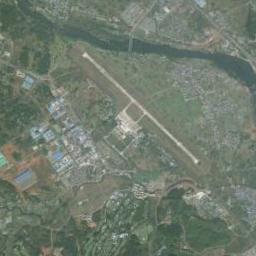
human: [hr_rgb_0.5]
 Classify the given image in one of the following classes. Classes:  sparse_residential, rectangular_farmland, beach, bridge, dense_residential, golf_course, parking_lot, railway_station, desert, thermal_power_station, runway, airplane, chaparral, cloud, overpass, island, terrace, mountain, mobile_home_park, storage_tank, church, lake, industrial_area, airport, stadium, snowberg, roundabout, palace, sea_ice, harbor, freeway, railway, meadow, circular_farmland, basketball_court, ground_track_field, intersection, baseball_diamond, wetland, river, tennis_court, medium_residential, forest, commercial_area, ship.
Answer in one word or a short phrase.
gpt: airport